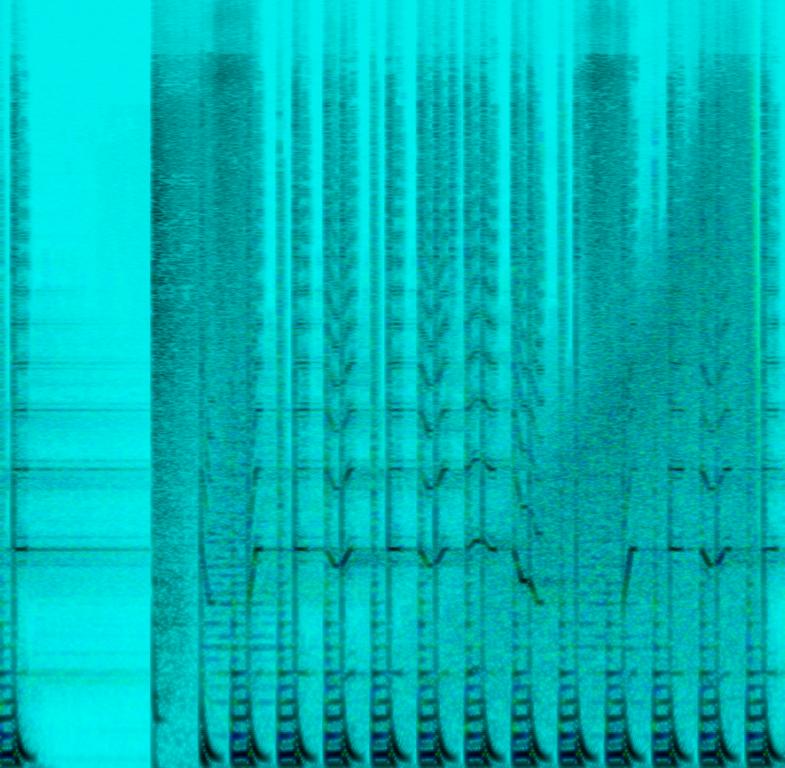
The low quality recording features an instrumental of a pop song that consists of an addictive synth lead melody, punchy "4 on the floor" kick pattern, shimmering hi hats, riser and groovy bass in the first half of the loop. In the second half of the loop there is a tinny, high pitched snaps and groovy piano melody playing. It sounds energetic, exciting and addictive.